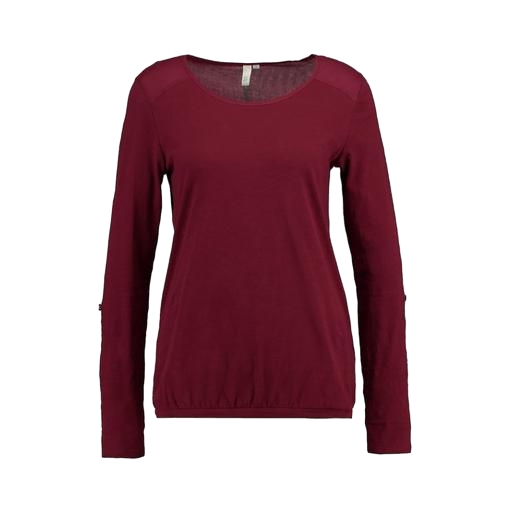
long-sleeve top, longsleeve t-shirt, red long-sleeve t-shirt, white background